Question: My Project was working fine, when I have added bellow code in my project get me error, I add :
'''
compile 'joda-time:joda-time:2.7'
compile 'net.danlew:android.joda:2.8.0'
'''
Here is my 'build.gradle' :
'''
apply plugin: 'com.android.application'
android {
compileSdkVersion 22
buildToolsVersion "22.0.1"
defaultConfig {
applicationId "us.app.recyclerview_multiselect"
minSdkVersion 14
targetSdkVersion 22
versionCode 1
versionName "1.0"
multiDexEnabled true
}
buildTypes {
release {
minifyEnabled false
proguardFiles getDefaultProguardFile('proguard-android.txt'), 'proguard-rules.pro'
}
}
}
dependencies {
compile fileTree(include: ['*.jar'], dir: 'libs')
compile 'com.android.support:appcompat-v7:22.2.0'
compile 'com.android.support:cardview-v7:22.2.0'
compile 'com.android.support:recyclerview-v7:22.2.0'
compile 'joda-time:joda-time:2.7'
compile 'net.danlew:android.joda:2.8.0'
}
'''
This is the picture of error :

I am using from 'joda-time:joda-time:2.7' and 'net.danlew:android.joda:2.8.0' in this page, The 'JodaTimeAndroid.init(this);' is for 'compile 'net.danlew:android.joda:2.8.0'' :
'''
import android.app.Application;
import android.util.SparseArray;
import net.danlew.android.joda.JodaTimeAndroid;
import org.joda.time.DateTime;
import java.util.ArrayList;
import java.util.List;
import java.util.Random;
public class RecyclerViewDemoApp extends Application {
private static List<DemoModel> demoData;
private static SparseArray<DemoModel> demoMap;
@Override
public void onCreate() {
super.onCreate();
JodaTimeAndroid.init(this);
Random r = new Random();
demoData = new ArrayList<DemoModel>();
demoMap = new SparseArray<DemoModel>();
for (int i = 0; i < 20; i++) {
DemoModel model = new DemoModel();
DateTime dateTime = new DateTime();
dateTime = dateTime.minusDays(r.nextInt(30));
model.dateTime = dateTime.toDate();
model.label = "Test Label No. " + i;
demoData.add(model);
demoMap.put(model.id, model);
}
}
public static final List<DemoModel> getDemoData() {
return new ArrayList<DemoModel>(demoData);
}
public static final List<DemoModel> addItemToList(DemoModel model, int position) {
demoData.add(position, model);
demoMap.put(model.id, model);
return new ArrayList<DemoModel>(demoData);
}
public static final List<DemoModel> removeItemFromList(int position) {
demoData.remove(position);
demoMap.remove(demoData.get(position).id);
return new ArrayList<DemoModel>(demoData);
}
public static DemoModel findById(int id) {
return demoMap.get(id);
}
}
'''
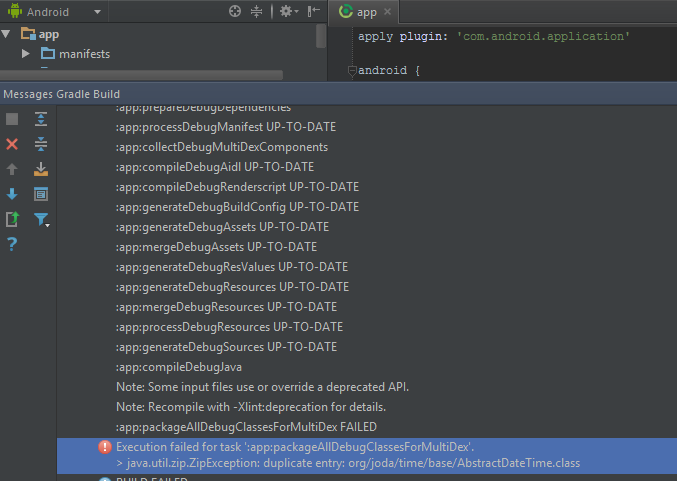
Answer: Why do you have two joda times in your Gradle script? I always used just this one, and it works fine: 'compile 'joda-time:joda-time:2.8.1''
I'm guessing there's probably a conflict between those two.